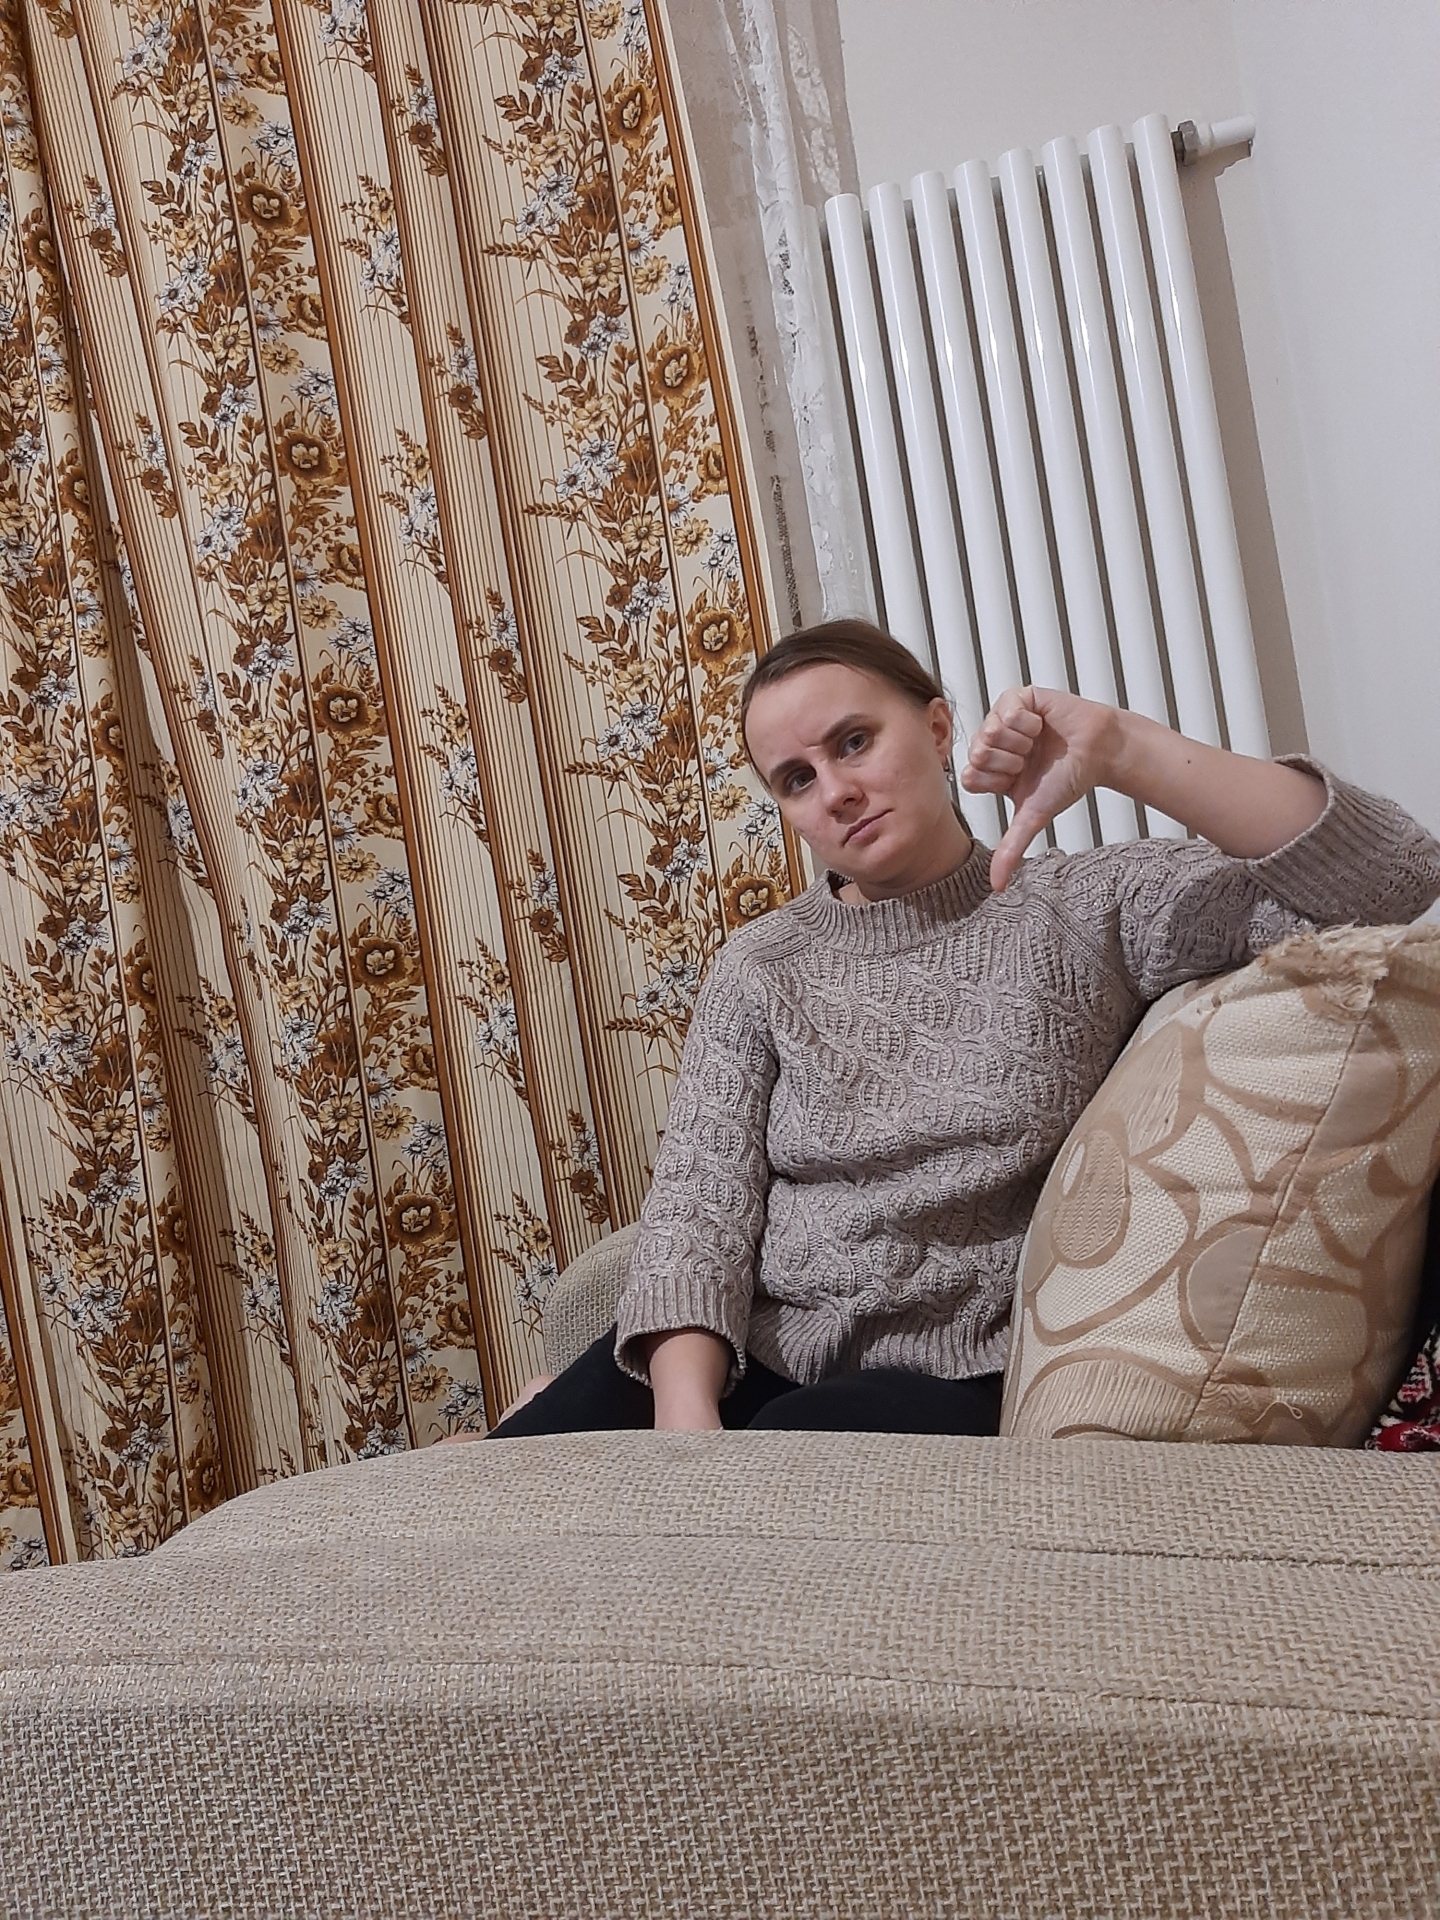
Label: clear